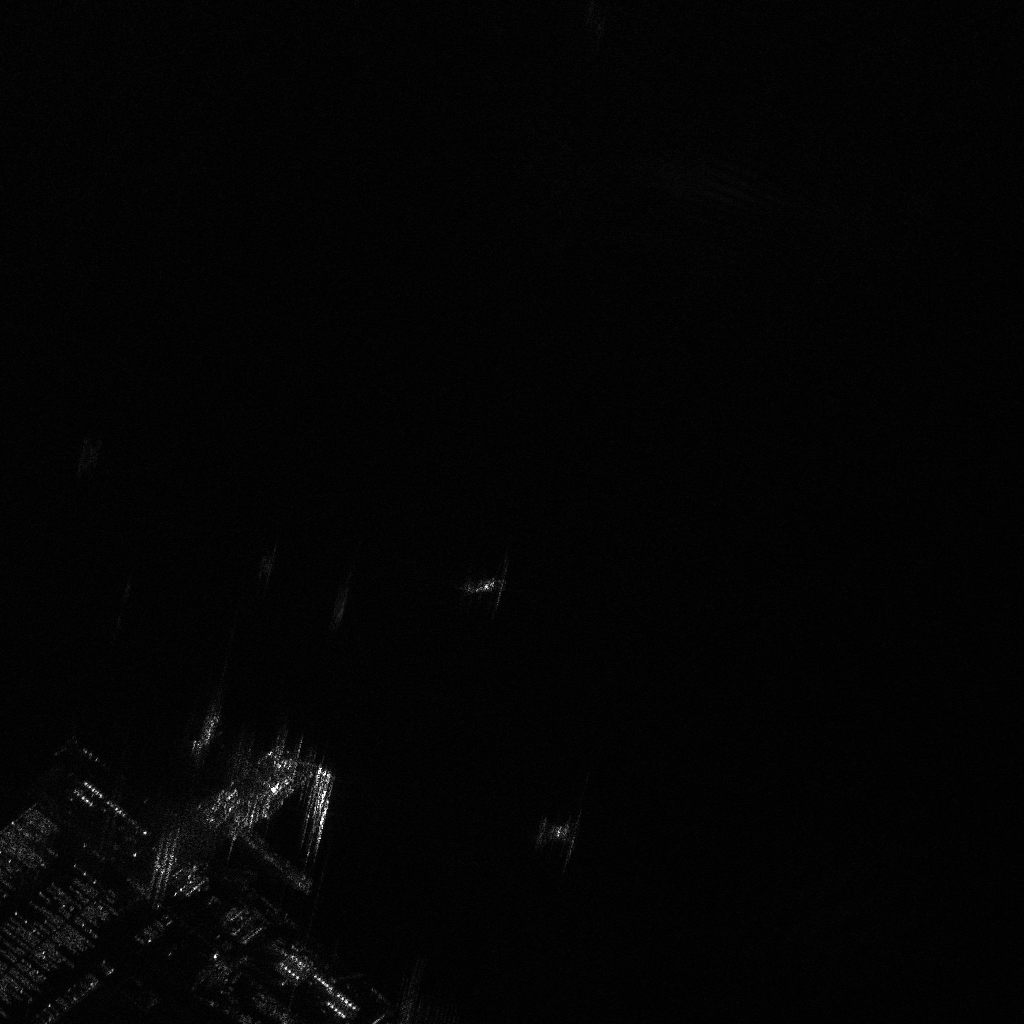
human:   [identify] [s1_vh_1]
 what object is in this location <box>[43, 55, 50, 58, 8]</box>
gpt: <ref>1 large container at the center</ref>